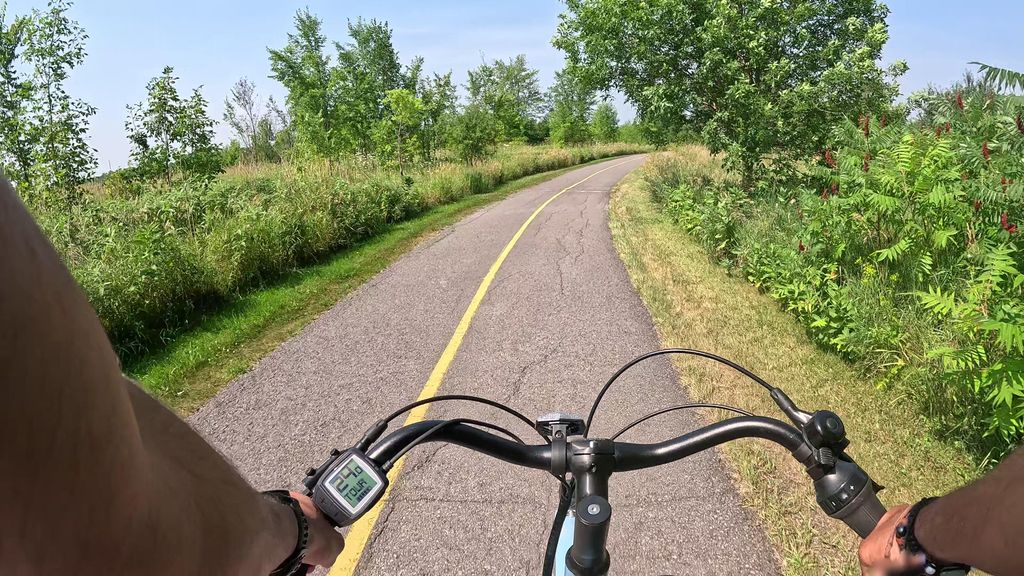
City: ottawa-gatineau